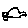
Label: car